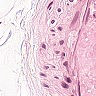
Metastatic tissue present: no